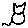
Label: cat